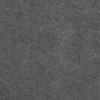
Label: dusty